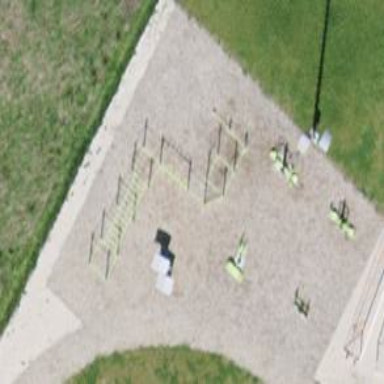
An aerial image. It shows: Fitness station in leisure land area.